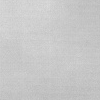
Atmospheric dust classification: dusty